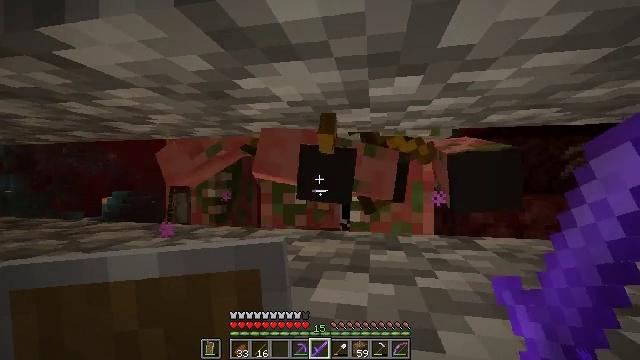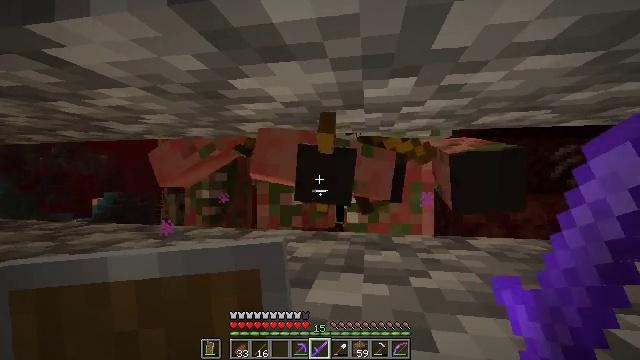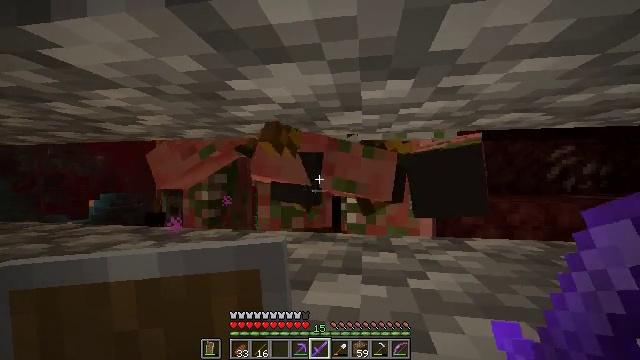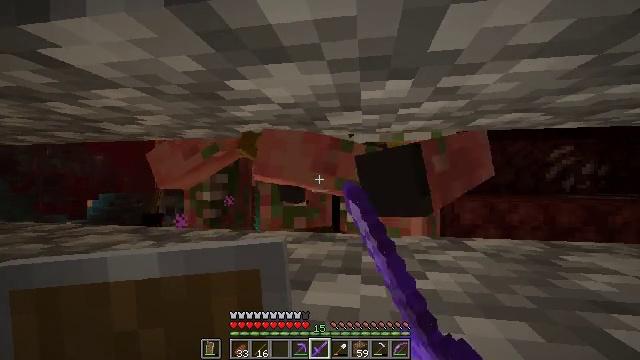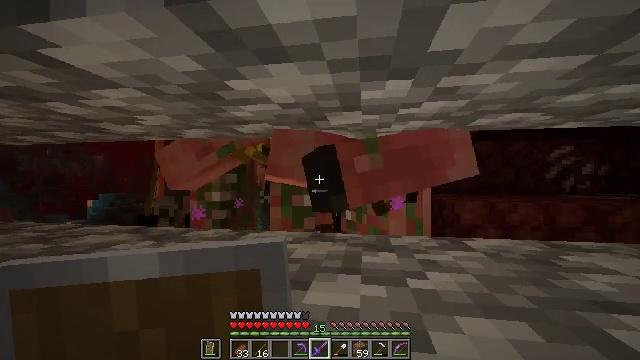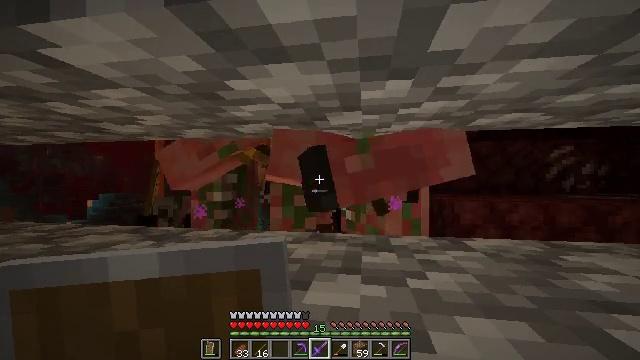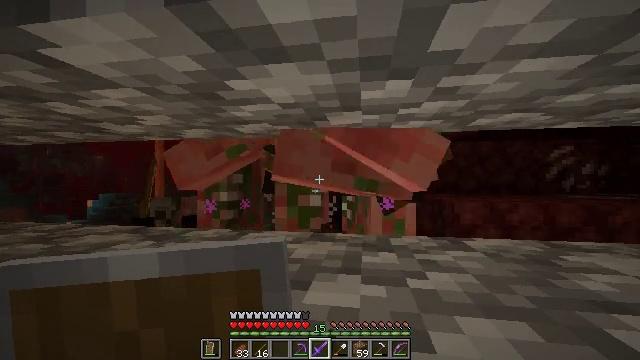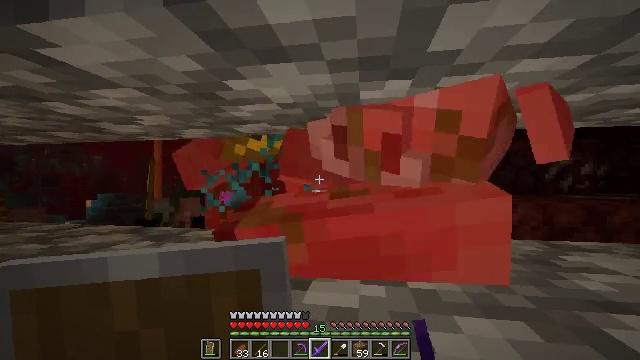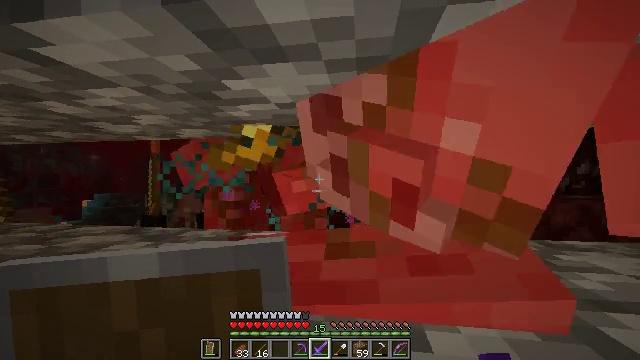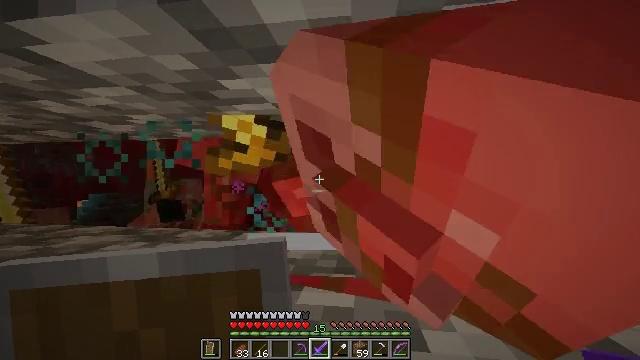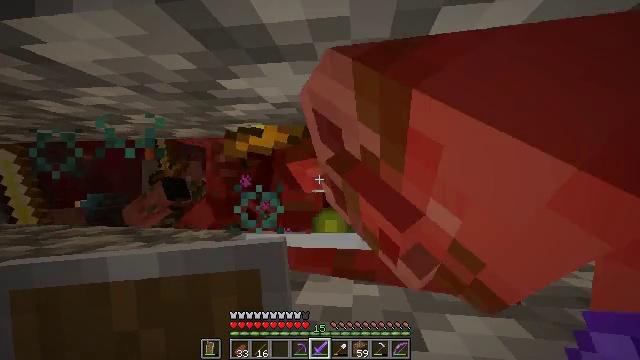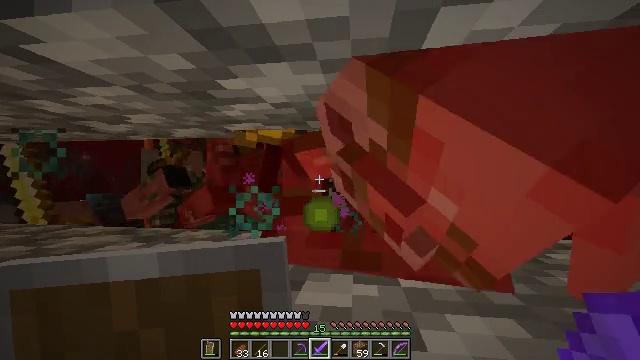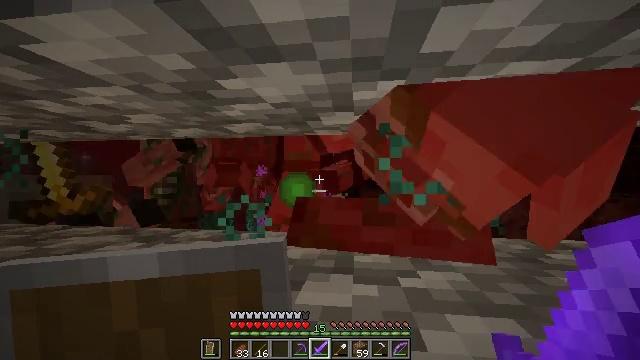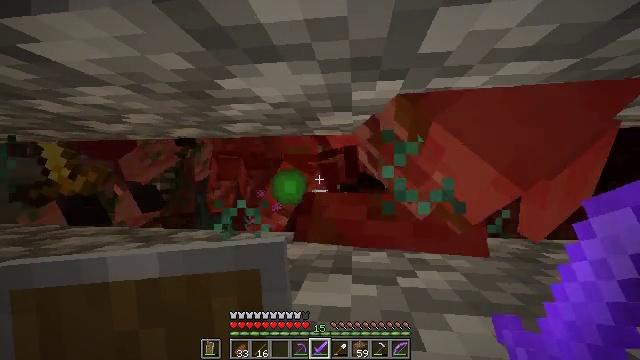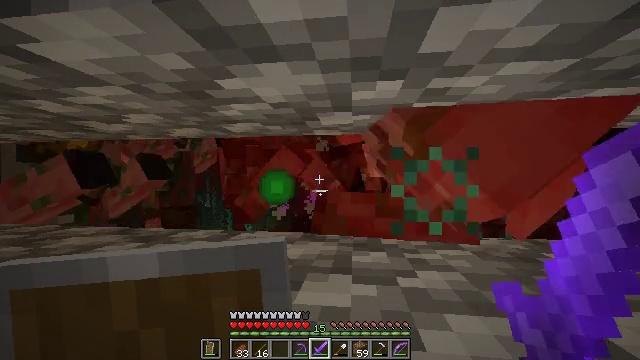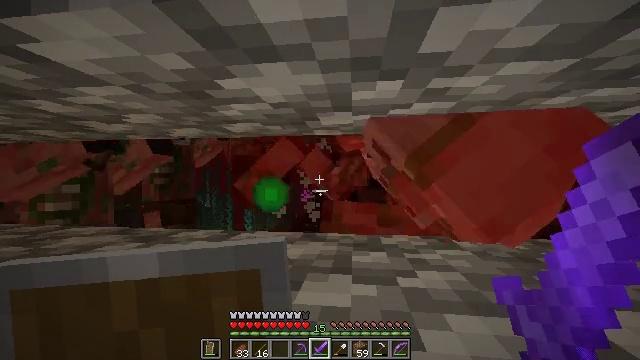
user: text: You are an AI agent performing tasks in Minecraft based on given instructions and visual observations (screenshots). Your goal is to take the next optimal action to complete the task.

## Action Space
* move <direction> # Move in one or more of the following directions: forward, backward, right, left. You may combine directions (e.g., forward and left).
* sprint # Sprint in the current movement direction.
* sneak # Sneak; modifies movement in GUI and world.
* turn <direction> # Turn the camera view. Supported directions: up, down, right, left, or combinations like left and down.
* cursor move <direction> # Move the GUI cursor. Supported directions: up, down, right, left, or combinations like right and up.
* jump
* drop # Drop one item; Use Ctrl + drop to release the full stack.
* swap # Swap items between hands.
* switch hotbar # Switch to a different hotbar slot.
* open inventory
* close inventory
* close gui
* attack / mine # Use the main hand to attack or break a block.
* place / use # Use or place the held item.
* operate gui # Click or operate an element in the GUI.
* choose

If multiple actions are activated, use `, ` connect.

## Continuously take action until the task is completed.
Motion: motion action
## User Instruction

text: Hunt the zombified piglin.
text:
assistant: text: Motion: sneak, turn right
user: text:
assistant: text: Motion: sneak, attack / mine
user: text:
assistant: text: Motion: sneak, attack / mine
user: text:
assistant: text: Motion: sneak, attack / mine
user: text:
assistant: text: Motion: sneak, attack / mine
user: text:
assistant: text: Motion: sneak
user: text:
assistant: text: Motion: sneak
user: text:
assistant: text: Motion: sneak
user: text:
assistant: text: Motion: sneak
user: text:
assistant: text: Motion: sneak
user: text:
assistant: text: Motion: sneak
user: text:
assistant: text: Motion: sneak
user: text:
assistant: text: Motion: sneak
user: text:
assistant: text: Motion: sneak
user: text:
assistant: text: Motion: sneak
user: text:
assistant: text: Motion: sneak
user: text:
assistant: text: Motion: sneak
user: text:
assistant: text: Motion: sneak
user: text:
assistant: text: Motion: sneak
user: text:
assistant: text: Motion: sneak
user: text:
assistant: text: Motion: sneak
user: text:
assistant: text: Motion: sneak
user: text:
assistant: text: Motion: sneak
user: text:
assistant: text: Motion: sneak
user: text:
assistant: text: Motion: sneak
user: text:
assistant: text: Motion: sneak
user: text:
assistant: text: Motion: sneak, turn left
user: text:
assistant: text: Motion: sneak
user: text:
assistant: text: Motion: sneak, attack / mine
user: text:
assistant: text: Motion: sneak, attack / mine